Interaction volume radius: 10 \u00c5
Interaction volume height: 15 \u00c5
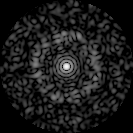
Disorder parameter: 0.8375